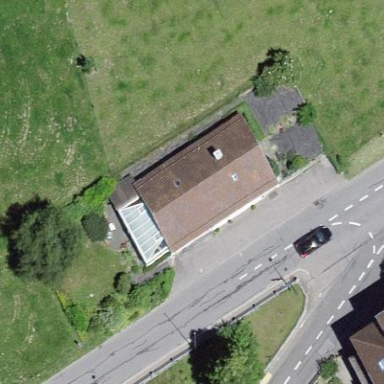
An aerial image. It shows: Residential building.